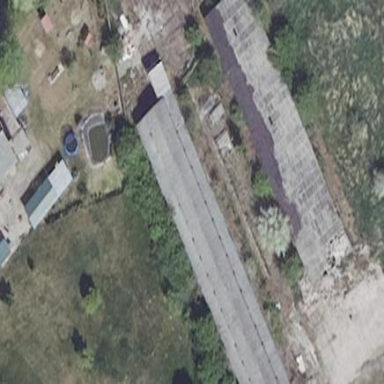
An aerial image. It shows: Gabled grey roof on farm auxiliary building. The roof is oriented along the length of the structure.